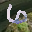
Label: 6